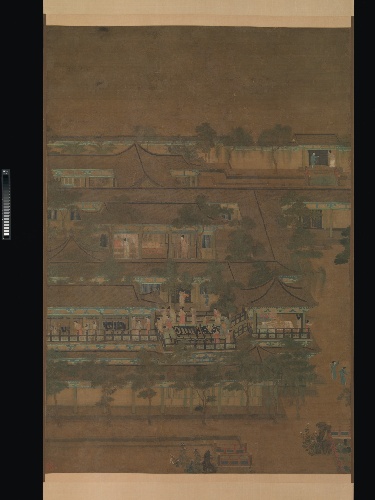
Title: 五代/北宋   佚名    乞巧圖    軸|Palace banquet
Artist: Unidentified artist
Object type: Hanging scroll
Classification: Paintings
Medium: Hanging scroll; ink and color on silk
Culture: China
Period: Five Dynasties (907–960) or Northern Song (960–1127) dynasty
Dimensions: Image: 63 5/8 × 43 5/8 in. (161.6 × 110.8 cm)
Overall with mounting: 10 ft. 4 in. × 44 3/8 in. (315 × 112.7 cm)
Overall with knobs: 10 ft. 4 in. × 49 1/2 in. (315 × 125.7 cm)
Department: Asian Art
Credit line: Ex coll.: C. C. Wang Family, Gift of Oscar L. Tang Family, 2010
Accession year: 1996
Repository: Metropolitan Museum of Art, New York, NY
Tags: Food|Banquets|Palaces|Women